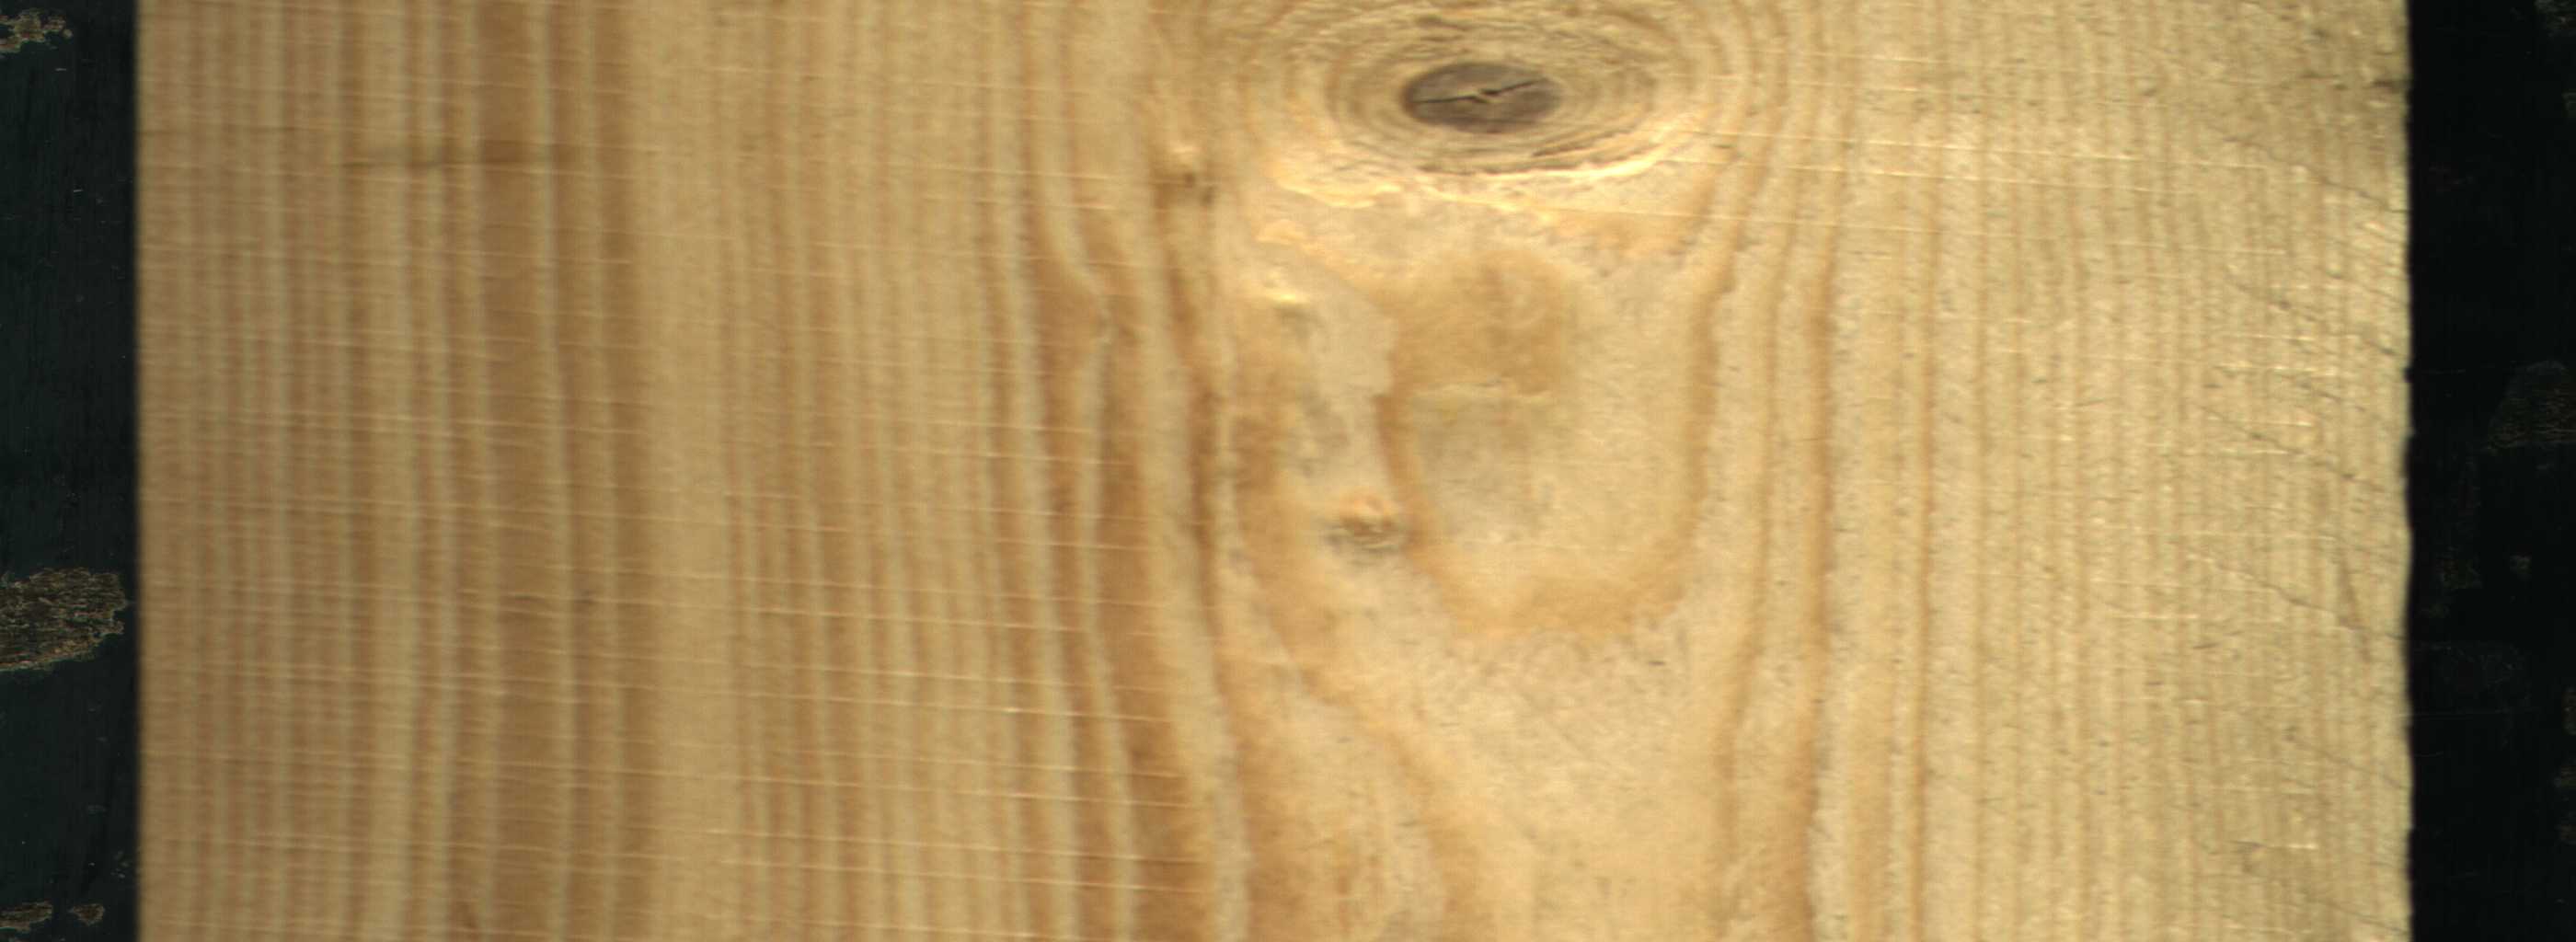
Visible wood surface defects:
knot_with_crack